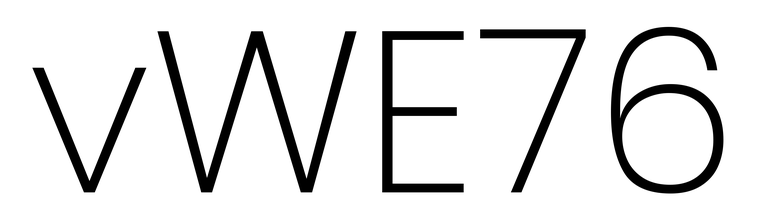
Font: Poppins-ExtraLight